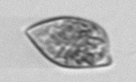
Label: Prorocentrum_dentatum